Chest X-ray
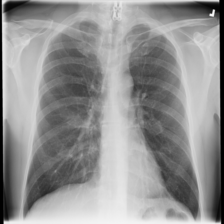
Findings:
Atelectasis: negative
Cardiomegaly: negative
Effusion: negative
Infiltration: negative
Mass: negative
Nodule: negative
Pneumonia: negative
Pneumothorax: negative
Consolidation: negative
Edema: negative
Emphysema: negative
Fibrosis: negative
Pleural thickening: negative
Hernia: negative